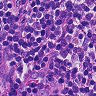
Metastatic tissue present: no